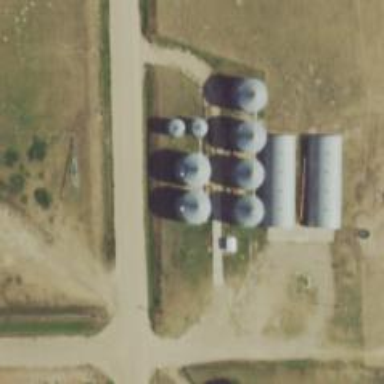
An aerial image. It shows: Silo.